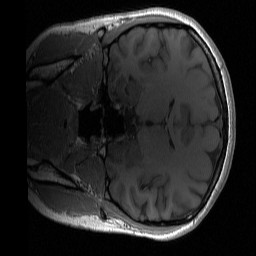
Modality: T1w
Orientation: coronal
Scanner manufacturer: siemens
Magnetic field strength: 3 T
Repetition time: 2 s
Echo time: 0.0022 s